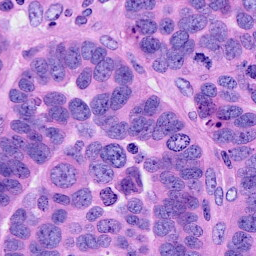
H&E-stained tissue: Ovarian